This time-frequency spectrogram was computed from a bearing vibration snapshot; brighter regions carry more energy. Determine the bearing's health state. Answer with exactly one of: normal, inner_race, outer_race, ball.
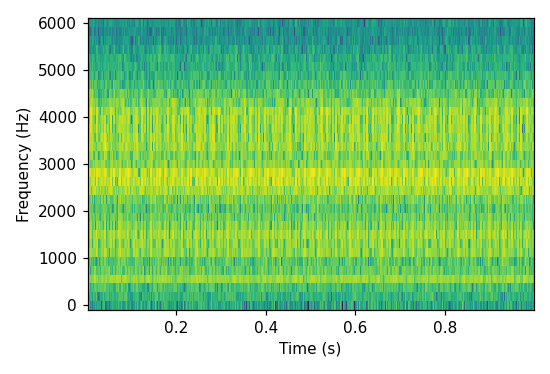
Answer: inner_race